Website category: sports
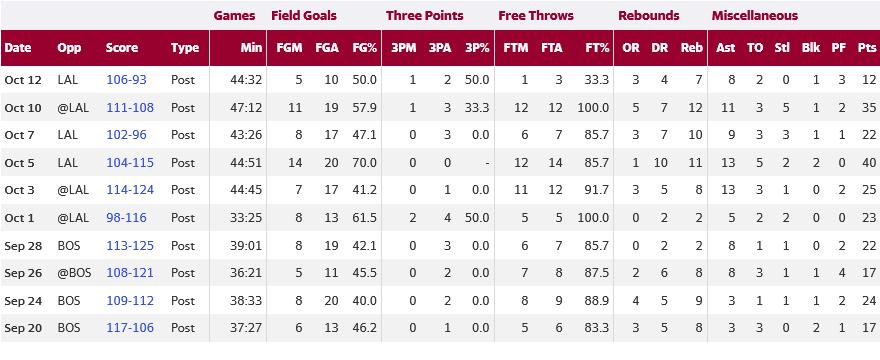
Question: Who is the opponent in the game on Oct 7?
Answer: LAL

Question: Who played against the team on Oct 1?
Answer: LAL

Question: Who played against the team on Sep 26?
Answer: BOS

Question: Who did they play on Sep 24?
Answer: BOS

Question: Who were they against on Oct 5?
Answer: LAL

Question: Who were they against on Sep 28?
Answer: BOS

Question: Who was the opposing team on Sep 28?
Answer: BOS

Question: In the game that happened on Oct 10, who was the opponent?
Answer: LAL

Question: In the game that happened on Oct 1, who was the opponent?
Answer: LAL

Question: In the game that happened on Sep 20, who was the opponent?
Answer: BOS

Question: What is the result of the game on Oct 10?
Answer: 111-108

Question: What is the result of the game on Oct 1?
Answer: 98-116

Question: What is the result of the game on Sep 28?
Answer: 113-125

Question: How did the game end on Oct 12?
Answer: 106-93

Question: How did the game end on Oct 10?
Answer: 111-108

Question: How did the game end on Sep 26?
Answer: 108-121

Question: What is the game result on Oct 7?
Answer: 102-96

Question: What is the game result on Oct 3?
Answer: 114-124

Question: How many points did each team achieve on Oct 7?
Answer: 102-96

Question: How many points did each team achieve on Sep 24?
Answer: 109-112

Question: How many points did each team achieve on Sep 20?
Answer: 117-106

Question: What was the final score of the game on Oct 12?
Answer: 106-93

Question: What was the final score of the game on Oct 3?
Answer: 114-124

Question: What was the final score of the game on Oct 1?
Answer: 98-116

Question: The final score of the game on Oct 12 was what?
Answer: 106-93

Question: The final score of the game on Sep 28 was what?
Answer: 113-125

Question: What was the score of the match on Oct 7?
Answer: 102-96

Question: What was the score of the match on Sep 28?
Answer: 113-125

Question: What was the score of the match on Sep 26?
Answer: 108-121

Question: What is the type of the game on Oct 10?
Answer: Post

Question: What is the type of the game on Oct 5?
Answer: Post

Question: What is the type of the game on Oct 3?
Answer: Post

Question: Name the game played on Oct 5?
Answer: Post

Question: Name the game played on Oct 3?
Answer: Post

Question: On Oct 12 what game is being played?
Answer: Post

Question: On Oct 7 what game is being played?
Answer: Post

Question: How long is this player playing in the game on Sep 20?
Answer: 37:27

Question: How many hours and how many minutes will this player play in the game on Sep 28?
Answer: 39:01

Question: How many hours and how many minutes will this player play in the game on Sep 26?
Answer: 36:21

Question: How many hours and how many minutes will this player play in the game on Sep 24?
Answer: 38:33

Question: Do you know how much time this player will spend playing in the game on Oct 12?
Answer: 44:32

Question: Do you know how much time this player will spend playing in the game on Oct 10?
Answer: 47:12

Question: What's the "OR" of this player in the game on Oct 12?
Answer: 3

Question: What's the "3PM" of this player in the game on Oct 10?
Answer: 1

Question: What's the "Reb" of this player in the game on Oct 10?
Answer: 12

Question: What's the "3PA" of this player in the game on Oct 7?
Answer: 3

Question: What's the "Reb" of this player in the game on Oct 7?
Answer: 10

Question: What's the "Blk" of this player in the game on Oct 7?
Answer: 1

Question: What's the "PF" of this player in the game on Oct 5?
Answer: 0

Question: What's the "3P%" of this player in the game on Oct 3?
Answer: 0.0

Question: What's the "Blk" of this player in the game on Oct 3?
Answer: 0

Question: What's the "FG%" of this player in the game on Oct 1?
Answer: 61.5

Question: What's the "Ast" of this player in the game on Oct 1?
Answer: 5

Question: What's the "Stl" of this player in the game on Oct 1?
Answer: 2

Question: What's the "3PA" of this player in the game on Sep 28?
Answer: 3

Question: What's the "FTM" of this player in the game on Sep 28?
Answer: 6

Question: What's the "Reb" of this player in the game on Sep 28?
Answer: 2

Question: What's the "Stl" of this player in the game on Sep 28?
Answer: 1

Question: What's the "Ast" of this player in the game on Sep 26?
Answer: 8

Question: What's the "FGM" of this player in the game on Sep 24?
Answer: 8

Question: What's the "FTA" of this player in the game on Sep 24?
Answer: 9

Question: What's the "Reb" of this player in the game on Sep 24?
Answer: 9

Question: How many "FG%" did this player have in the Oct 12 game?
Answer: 50.0

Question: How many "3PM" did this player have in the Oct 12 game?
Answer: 1